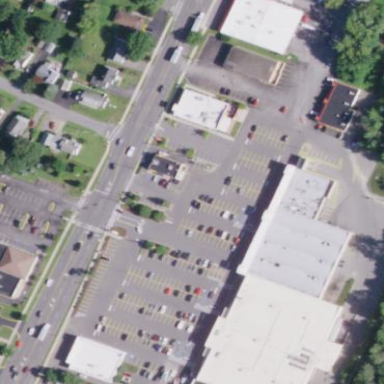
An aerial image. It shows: Retail building.